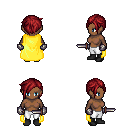
a pixel art fantasy rpg character, female body template, human, dark skin, yellow cape, white pants, brunette pixie cut hairstyle, metal gloves, black shoes, dagger, four views (front, back, left, right), 2x2 character sprite sheet, small pixel art, hard edges, no anti-aliasing